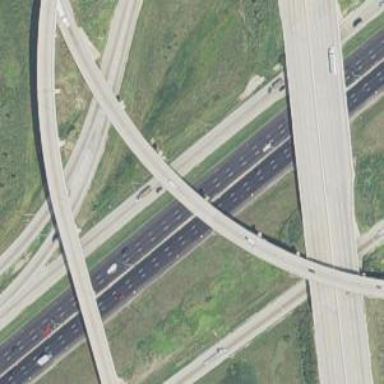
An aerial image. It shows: Motorway.